Field crop: maize
Growth stage: 2
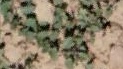
Species: convolvulus